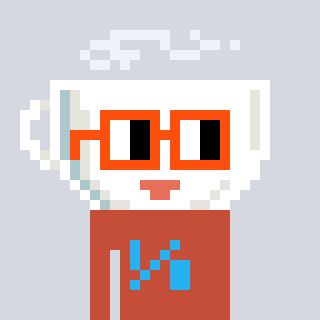
a pixel art character with square orange glasses, a mug-shaped head and a rust-colored body on a cool background